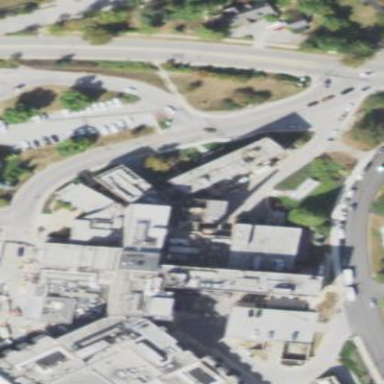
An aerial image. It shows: Hospital building.